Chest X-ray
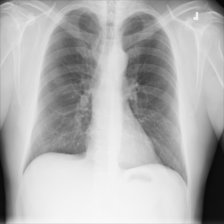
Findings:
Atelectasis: negative
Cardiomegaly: negative
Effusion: negative
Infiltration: negative
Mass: negative
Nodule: negative
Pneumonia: negative
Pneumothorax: negative
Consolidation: negative
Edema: negative
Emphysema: negative
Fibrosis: negative
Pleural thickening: negative
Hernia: negative